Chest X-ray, AP view. Patient: 33 years old, sex M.
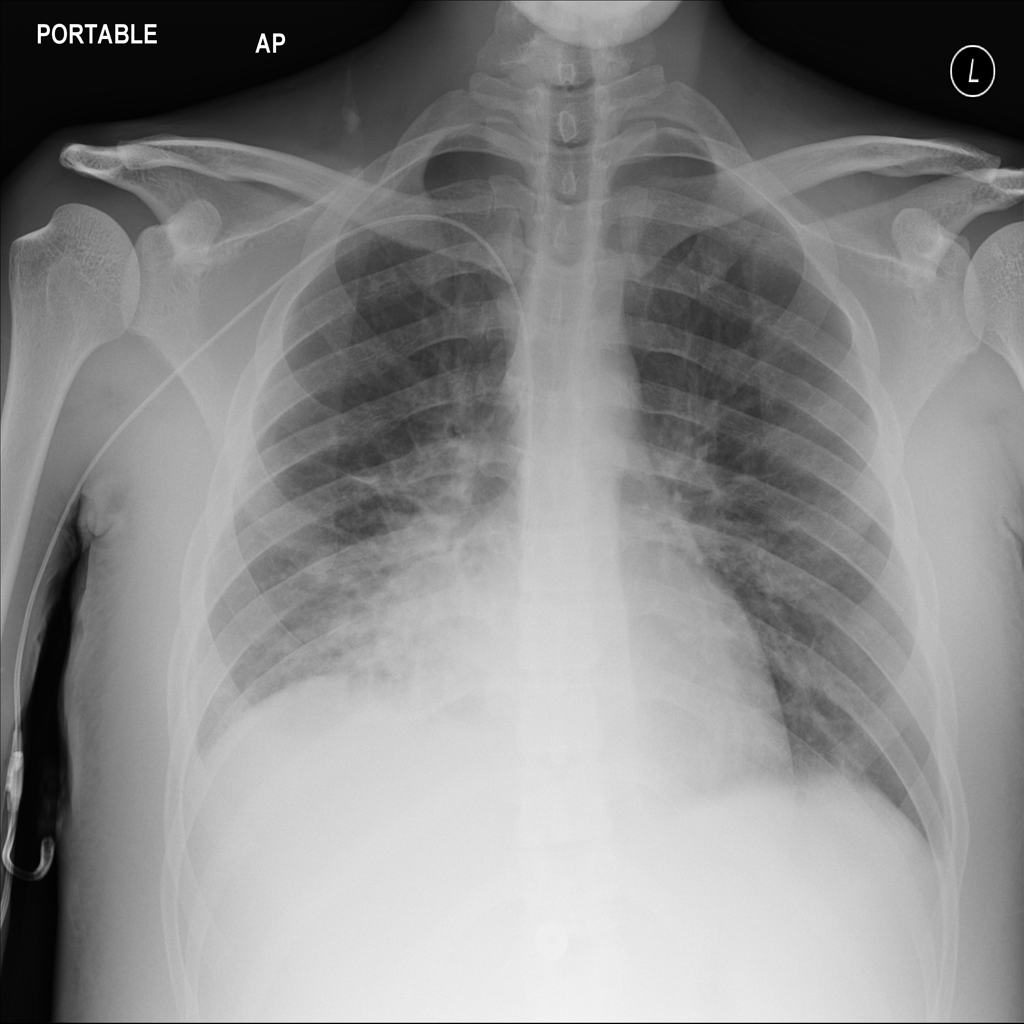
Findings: Consolidation, Effusion, Mass